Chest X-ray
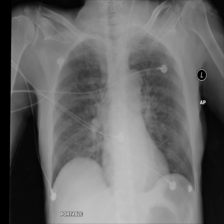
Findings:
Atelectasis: negative
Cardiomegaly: negative
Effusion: negative
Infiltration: negative
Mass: negative
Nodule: positive
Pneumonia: negative
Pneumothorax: negative
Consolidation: negative
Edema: negative
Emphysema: negative
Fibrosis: negative
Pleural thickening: negative
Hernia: negative